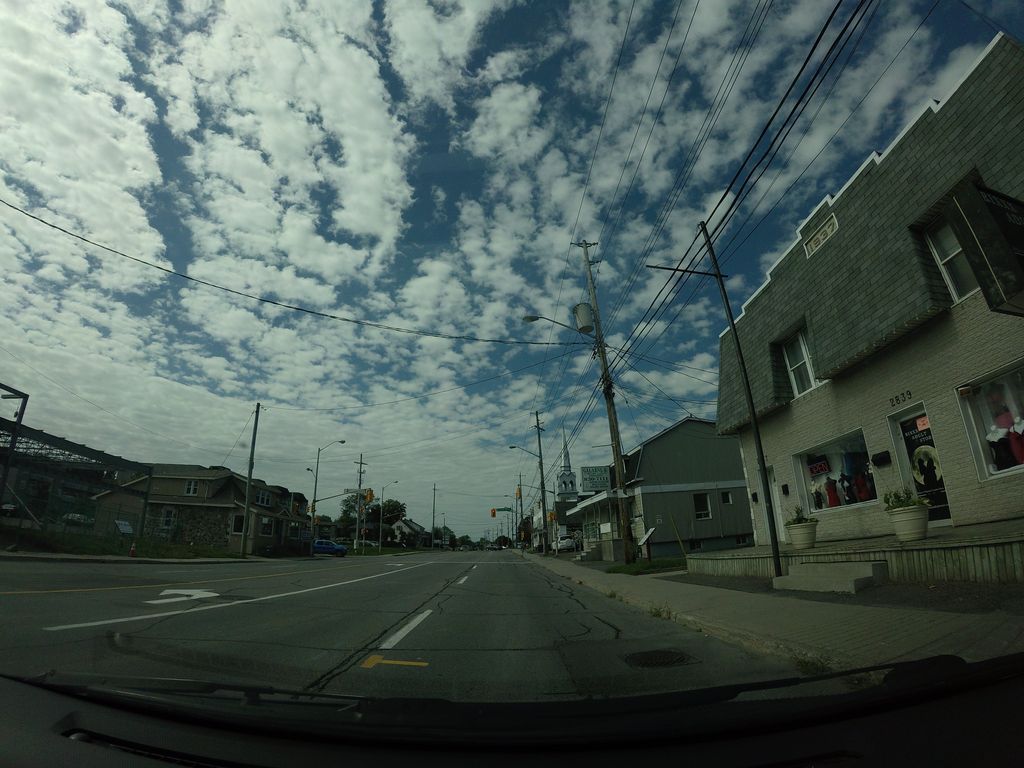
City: ottawa-gatineau